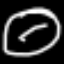
Label: clock